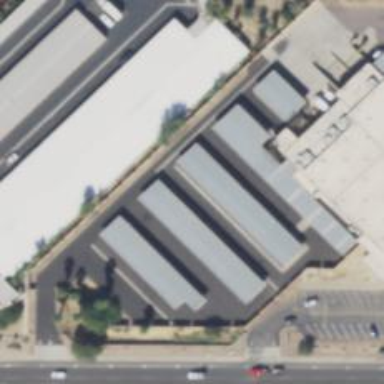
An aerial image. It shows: Carport building.